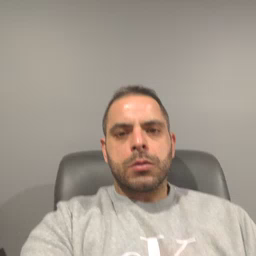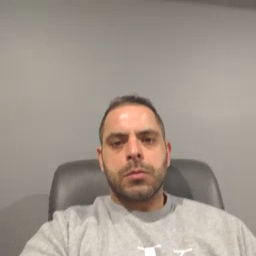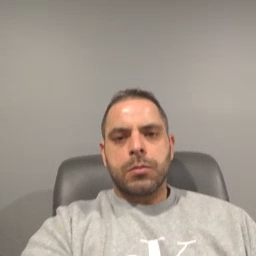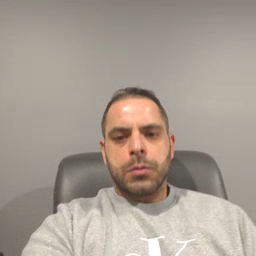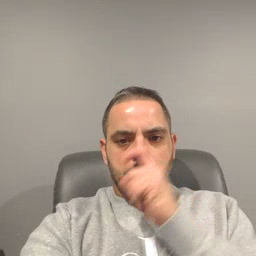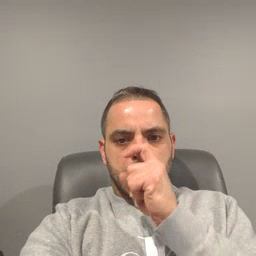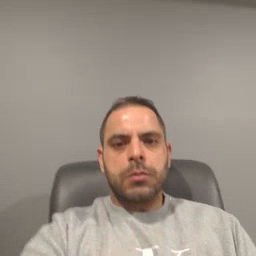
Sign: doll